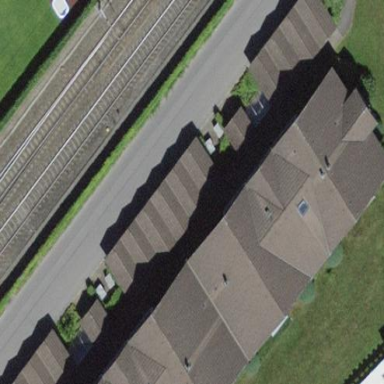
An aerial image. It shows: Group of garages.